Aerial crown-view tile of a tropical tree (Barro Colorado Island, Panama), acquired 20241216:
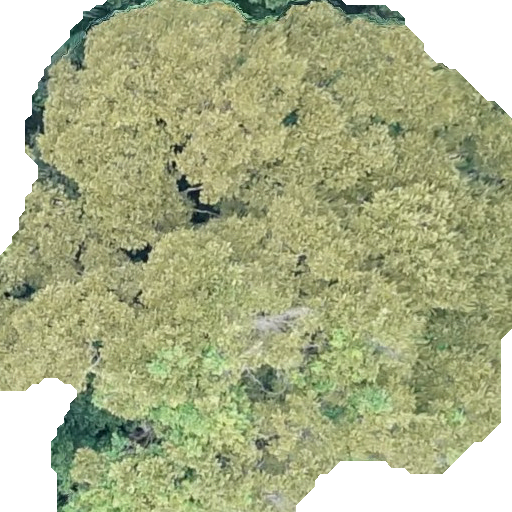
Species: Dipteryx oleifera
GBIF accepted scientific name: Dipteryx oleifera
Crown area: 350.191 m²